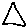
Label: triangle